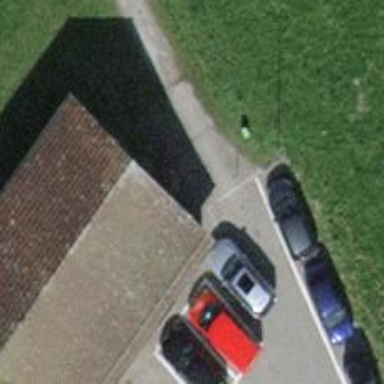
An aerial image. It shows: Bollard barrier.